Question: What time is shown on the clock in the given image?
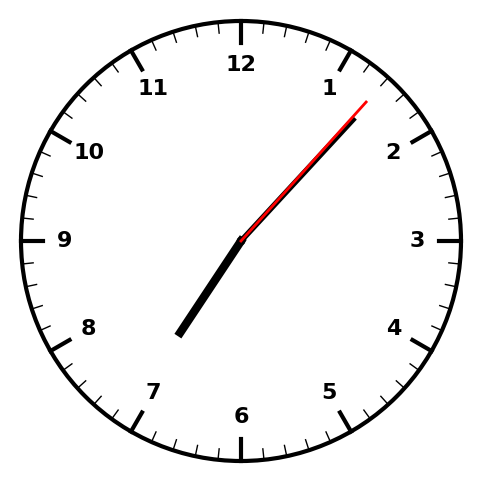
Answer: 07:07:07